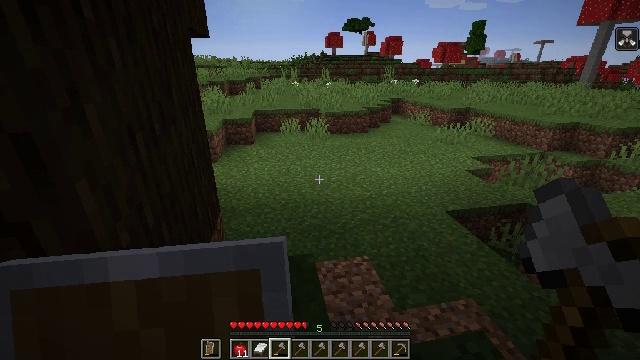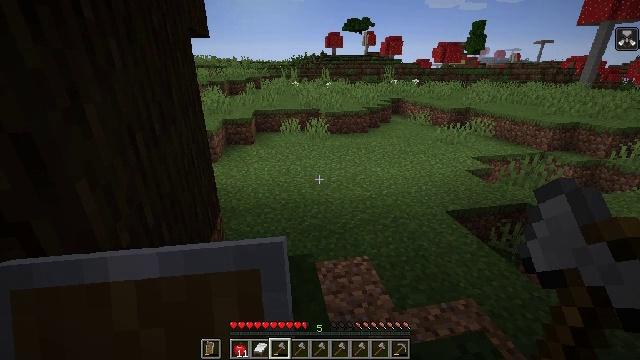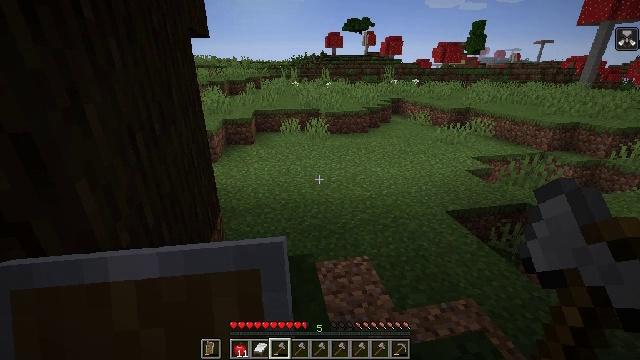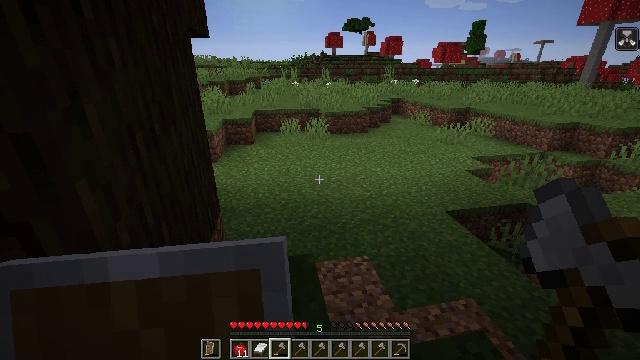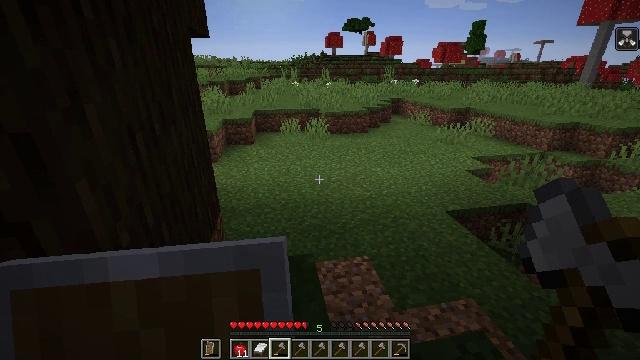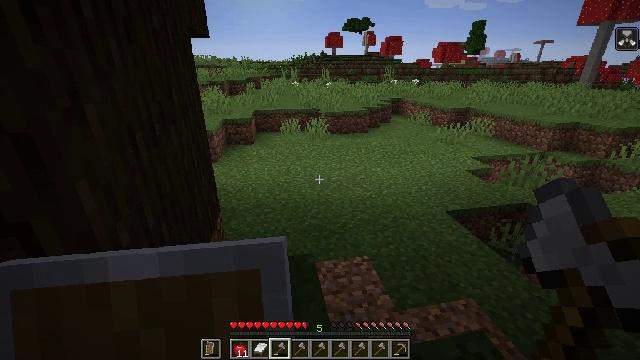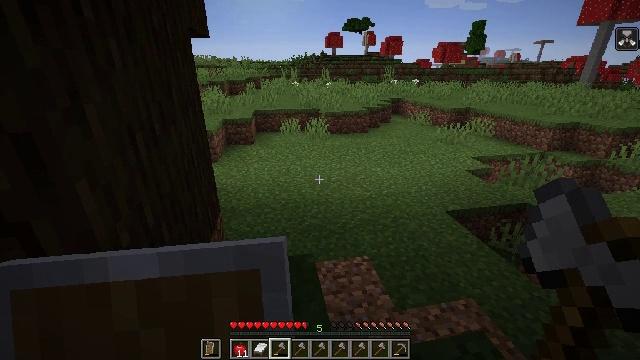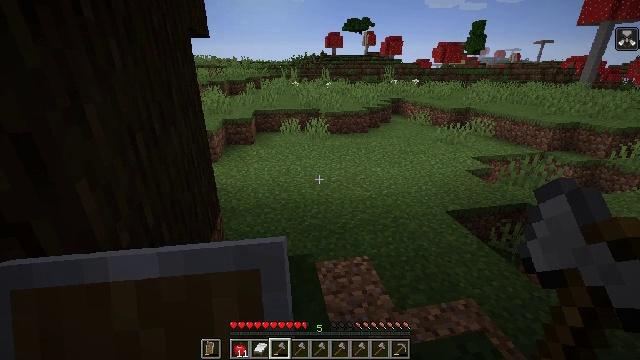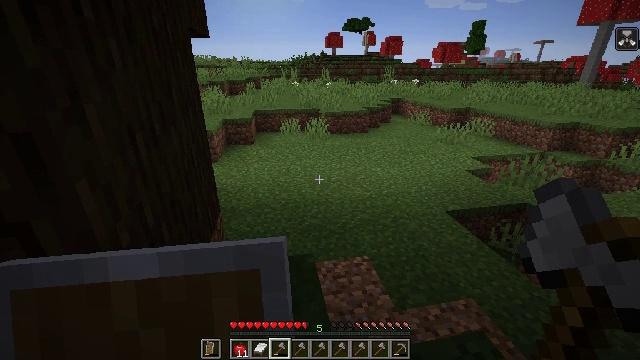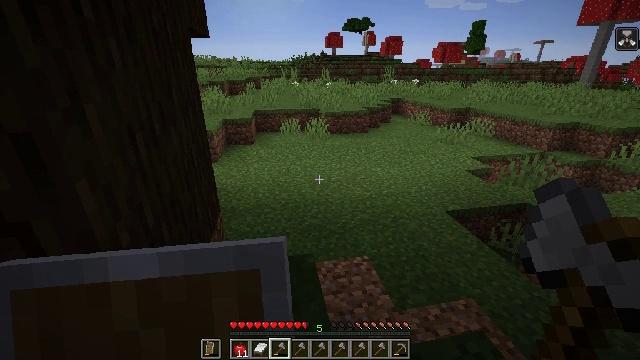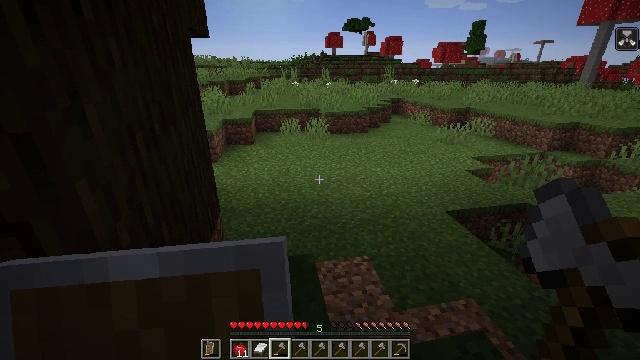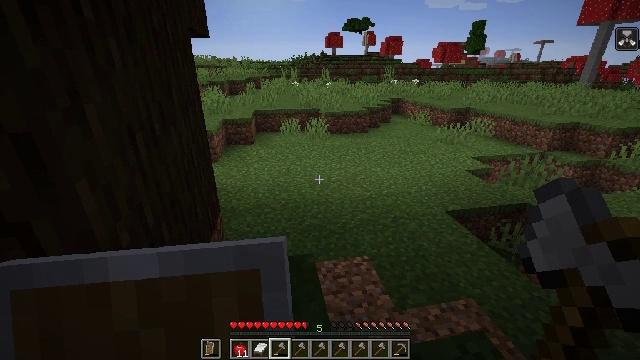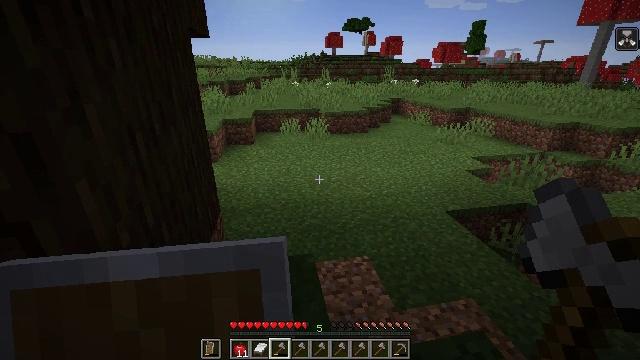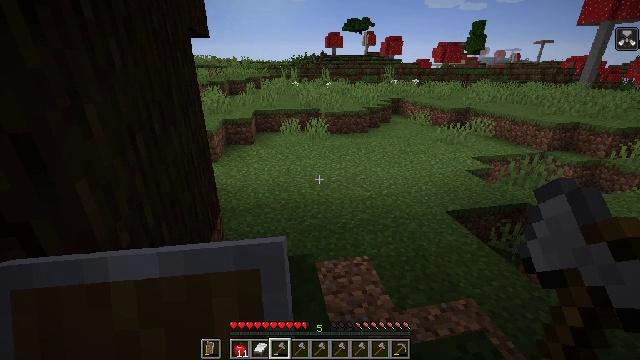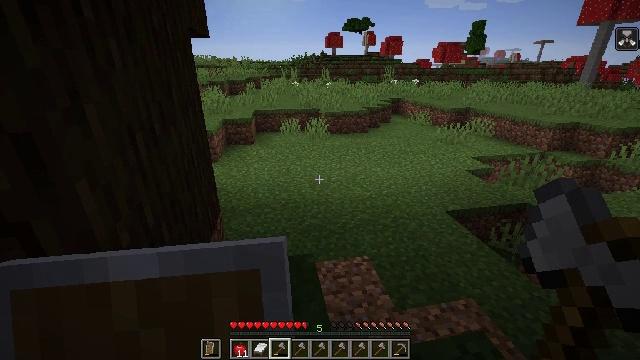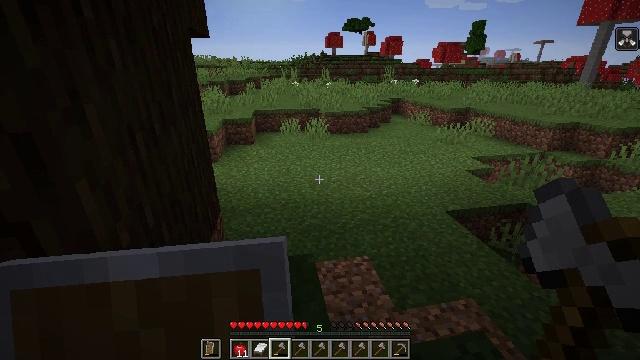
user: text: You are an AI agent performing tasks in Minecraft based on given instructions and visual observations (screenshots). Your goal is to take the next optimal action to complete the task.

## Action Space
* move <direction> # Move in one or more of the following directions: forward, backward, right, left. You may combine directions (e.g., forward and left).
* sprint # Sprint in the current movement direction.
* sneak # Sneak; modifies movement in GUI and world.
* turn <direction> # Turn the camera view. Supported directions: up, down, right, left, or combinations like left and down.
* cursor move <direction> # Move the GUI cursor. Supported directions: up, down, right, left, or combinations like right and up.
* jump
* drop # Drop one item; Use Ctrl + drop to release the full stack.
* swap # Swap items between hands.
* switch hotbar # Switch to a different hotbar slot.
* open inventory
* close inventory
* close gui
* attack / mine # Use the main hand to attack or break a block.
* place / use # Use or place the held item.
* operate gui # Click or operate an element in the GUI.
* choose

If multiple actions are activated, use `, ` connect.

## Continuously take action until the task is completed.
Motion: motion action
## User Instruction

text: Collect dark oak log for building.
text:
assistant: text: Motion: no_op
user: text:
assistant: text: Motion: no_op
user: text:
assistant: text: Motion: no_op
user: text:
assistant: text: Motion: no_op
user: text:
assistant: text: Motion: no_op
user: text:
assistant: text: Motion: no_op
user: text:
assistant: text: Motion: no_op
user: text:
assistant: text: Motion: no_op
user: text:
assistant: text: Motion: no_op
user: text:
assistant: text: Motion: no_op
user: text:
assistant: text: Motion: no_op
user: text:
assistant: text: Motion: no_op
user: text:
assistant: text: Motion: no_op
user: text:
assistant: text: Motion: no_op
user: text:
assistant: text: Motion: no_op
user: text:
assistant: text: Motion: no_op
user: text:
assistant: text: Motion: no_op
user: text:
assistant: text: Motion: no_op
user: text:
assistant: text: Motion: no_op
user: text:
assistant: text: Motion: no_op
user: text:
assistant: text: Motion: no_op
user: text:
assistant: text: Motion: no_op
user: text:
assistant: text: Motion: no_op
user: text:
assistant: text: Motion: no_op
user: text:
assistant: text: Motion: no_op
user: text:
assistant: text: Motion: no_op
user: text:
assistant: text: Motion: no_op
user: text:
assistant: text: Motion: no_op
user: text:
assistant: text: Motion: no_op
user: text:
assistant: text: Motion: no_op